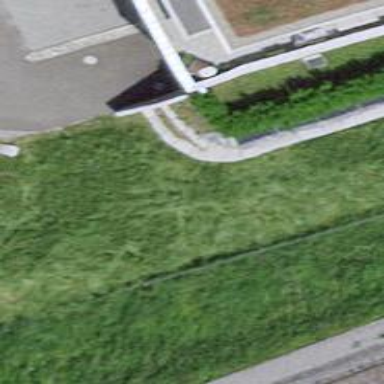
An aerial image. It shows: Hedge barrier.